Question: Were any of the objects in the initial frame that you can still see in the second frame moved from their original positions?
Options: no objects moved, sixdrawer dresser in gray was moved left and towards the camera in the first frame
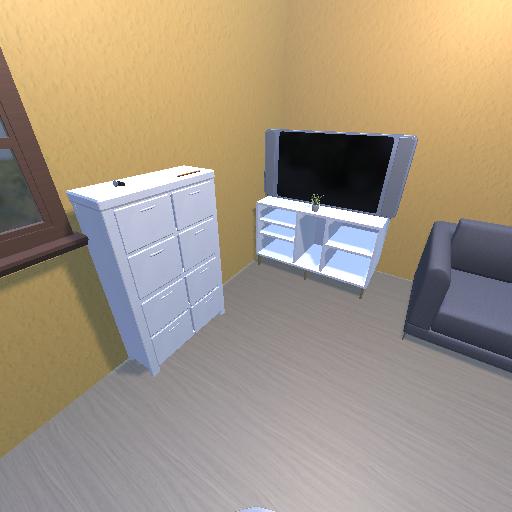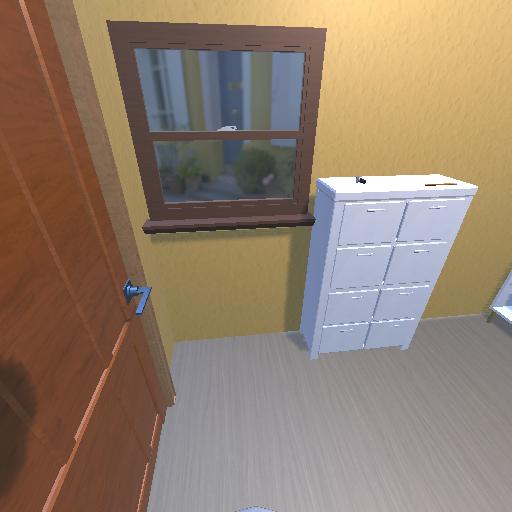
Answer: no objects moved